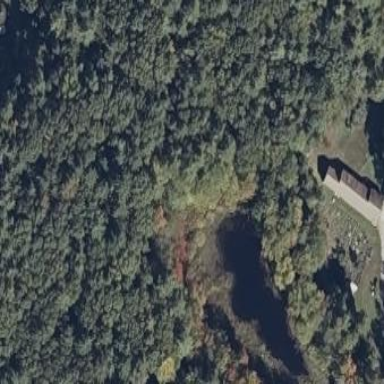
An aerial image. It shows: Pond with natural water.